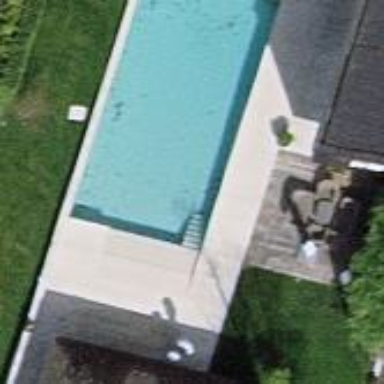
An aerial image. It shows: Outdoor swimming pool on leisure land.